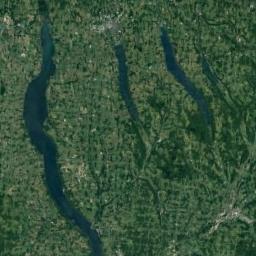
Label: wetland